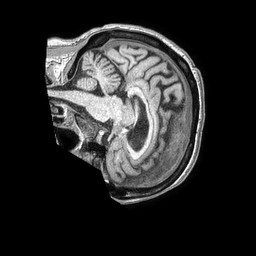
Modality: T1w
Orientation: sagittal
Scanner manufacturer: philips
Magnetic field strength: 1.5 T
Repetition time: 0.007796 s
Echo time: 0.003561 s